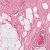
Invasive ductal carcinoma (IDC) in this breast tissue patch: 0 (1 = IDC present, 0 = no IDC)